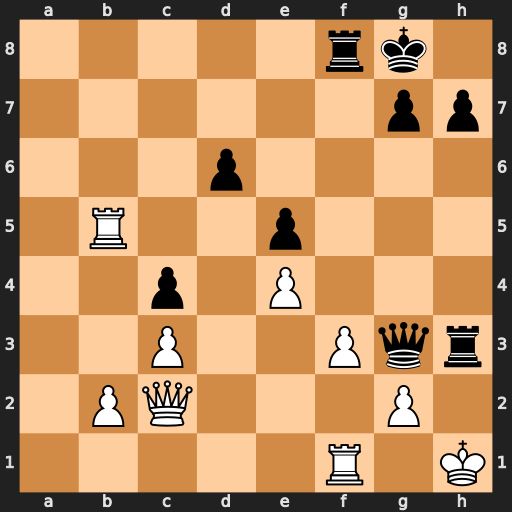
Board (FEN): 5rk1/6pp/3p4/1R2p3/2p1P3/2P2Pqr/1PQ3P1/5R1K
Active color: w
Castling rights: -
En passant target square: -
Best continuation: gxh3 Qxh3+ Kg1